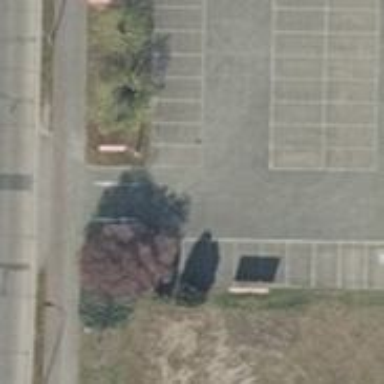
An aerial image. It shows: Parking aisle designated as service road.